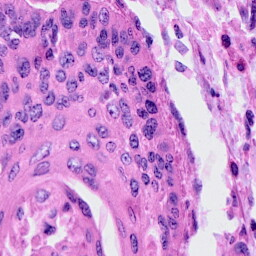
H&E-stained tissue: Cervix